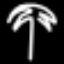
Label: palm tree